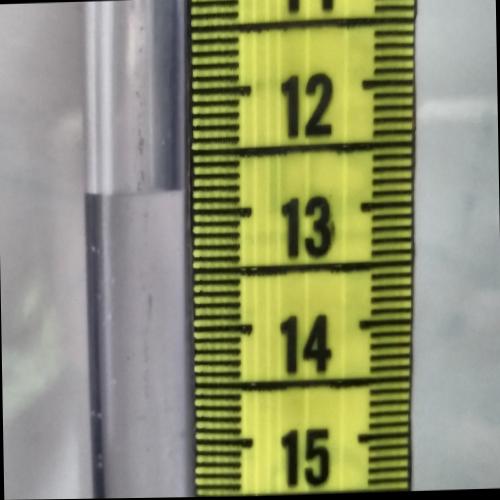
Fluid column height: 12.8 cm